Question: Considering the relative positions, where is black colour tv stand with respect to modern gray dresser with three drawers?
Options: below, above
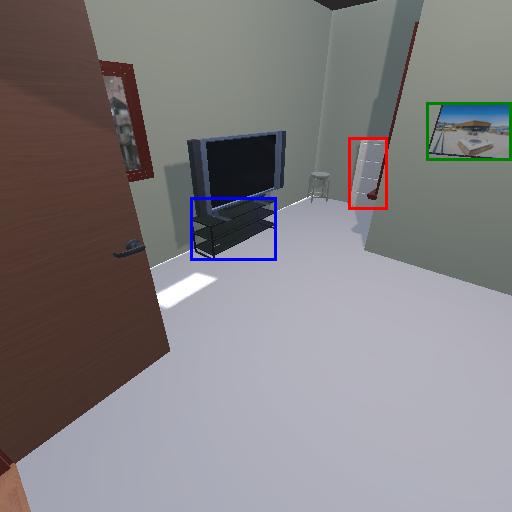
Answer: below